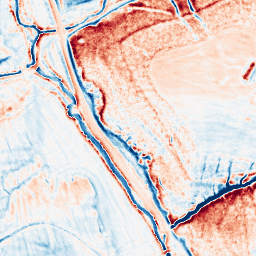
Category: classical
Decomposition family: uniform
Decomposition parameters: size: 10
Upsampling method: bspline
Upsampling parameters: scale: 8
Upsampling scale: 8